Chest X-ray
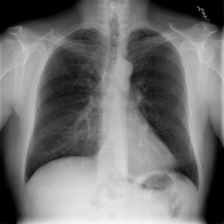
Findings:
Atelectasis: negative
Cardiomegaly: negative
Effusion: negative
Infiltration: negative
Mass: negative
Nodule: positive
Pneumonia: negative
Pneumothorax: negative
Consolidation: negative
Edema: negative
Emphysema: negative
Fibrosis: negative
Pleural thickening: negative
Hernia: negative